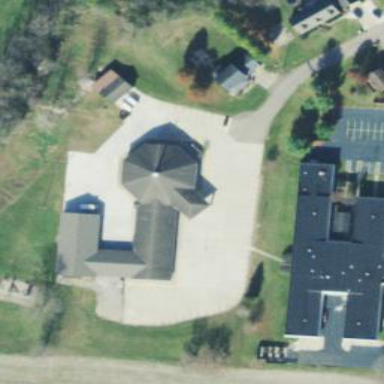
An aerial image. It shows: Beautiful church building.